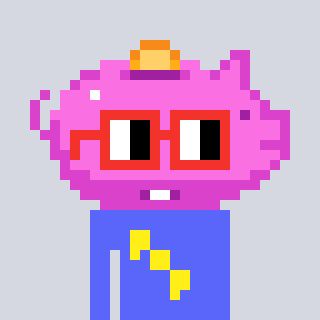
a pixel art character with square red glasses, a piggybank-shaped head and a purple-colored body on a cool background